Question: I'm a newbie in Android. I'm trying to scan other Bluetooth devices. Please guide me and help me in finding a solution.
Here is the part of code:
'''
scan_btn.setOnClickListener(new OnClickListener() {
@Override
public void onClick(View v) {
mBluetoothAdapter.startDiscovery();
mReceiver = new BroadcastReceiver() {
public void onReceive(Context context, Intent intent) {
String action = intent.getAction();
if (BluetoothDevice.ACTION_FOUND.equals(action)) {
BluetoothDevice device = Untent.getParcelableExtra(BluetoothDevice.EXTRA_DEVICE);
mArrayAdapter.add(device.getName() + "
" + device.getAddress());
}
}
};
IntentFilter filter = new IntentFilter(BluetoothDevice.ACTION_FOUND);
registerReceiver(mReceiver, filter);
}
});
@Override
protected void onDestroy() {
super.onDestroy();
unregisterReceiver(mReceiver);//unregister the receiver
}
'''

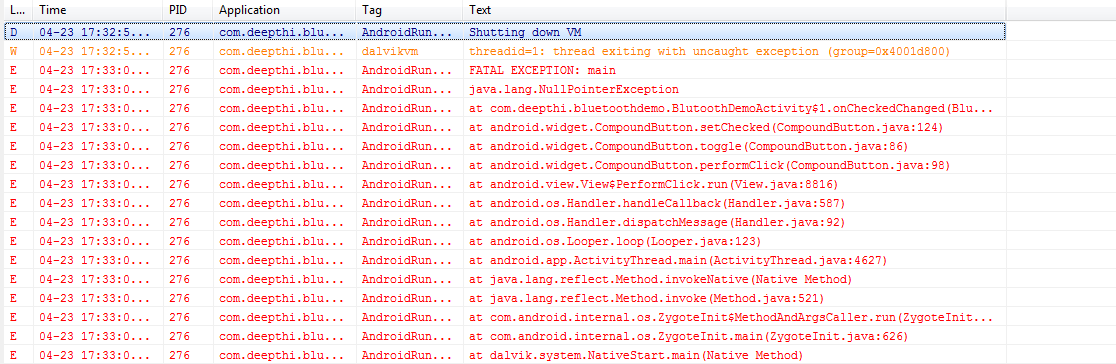
Answer: Your button is toggle button. Make sure your code is -
'''
mToggleButton = (ToggleButton) findViewById(R.id.toggleButton);
mToggleButton.setOnClickListener(new OnClickListener() {
@Override
public void onClick(View v) {
}
'''